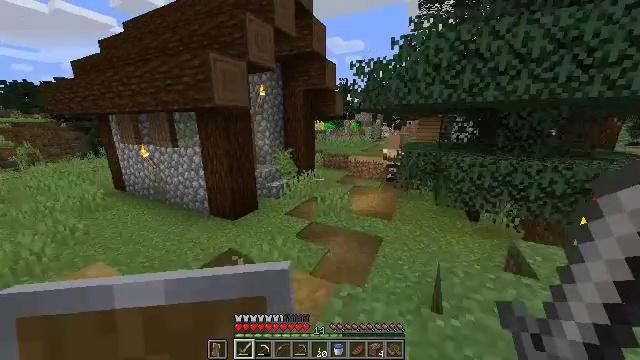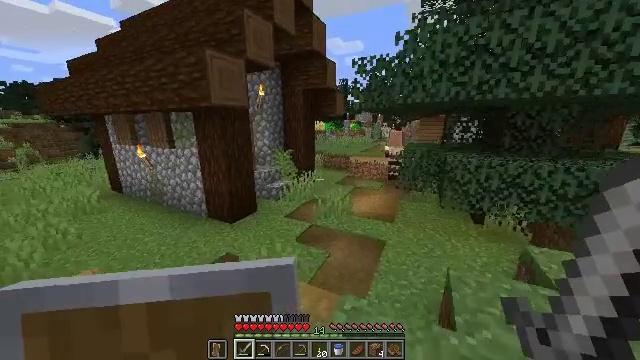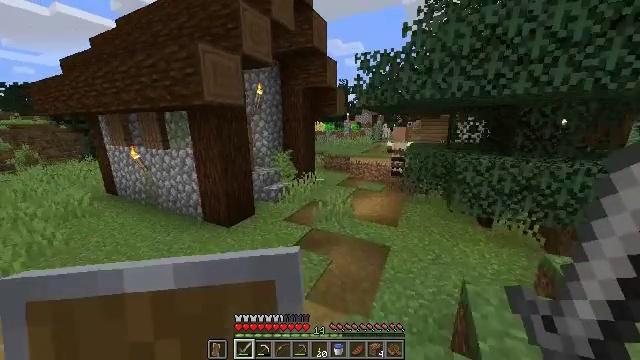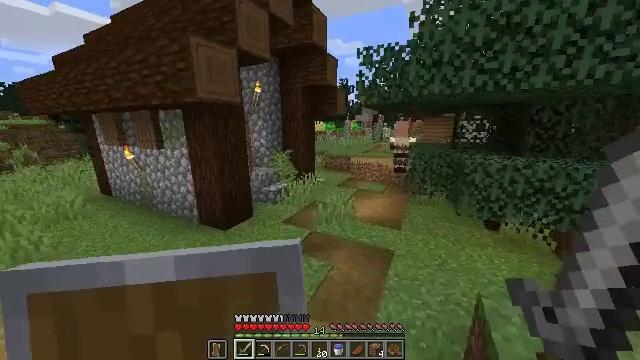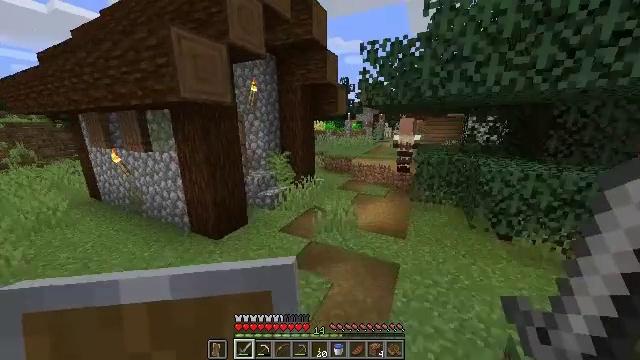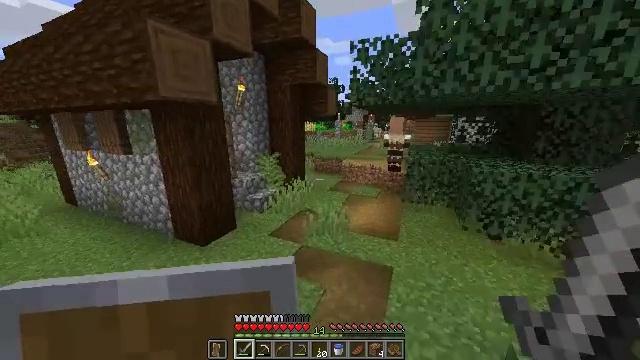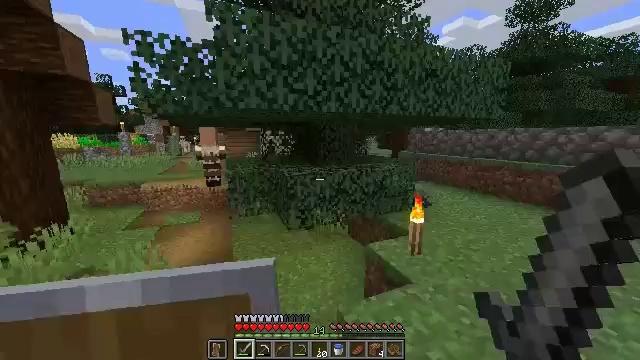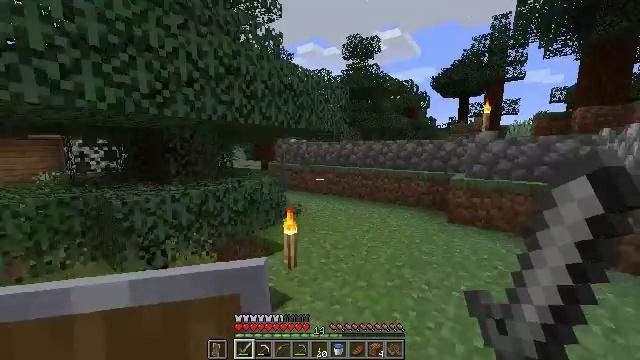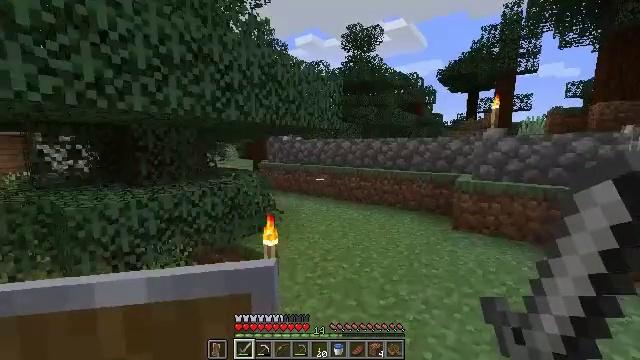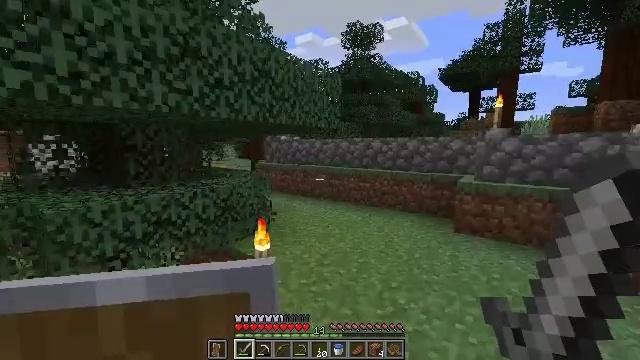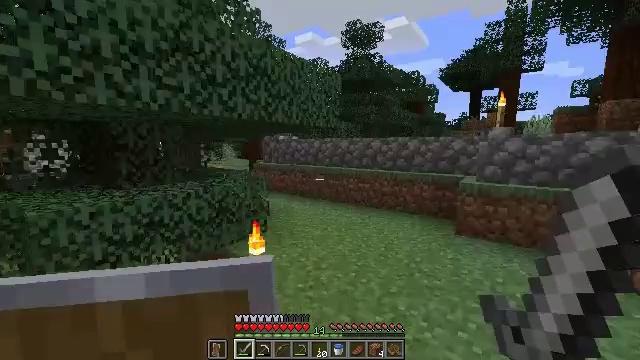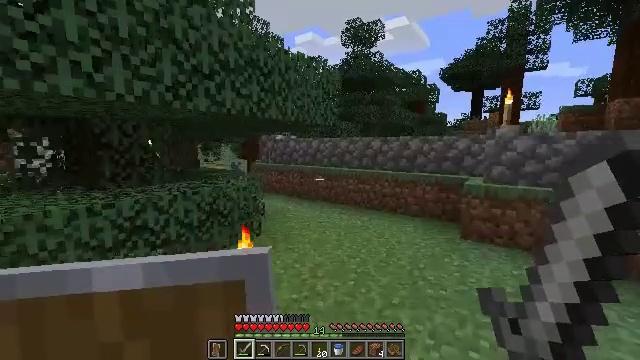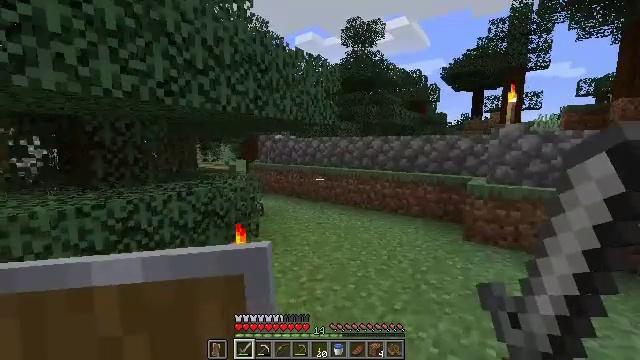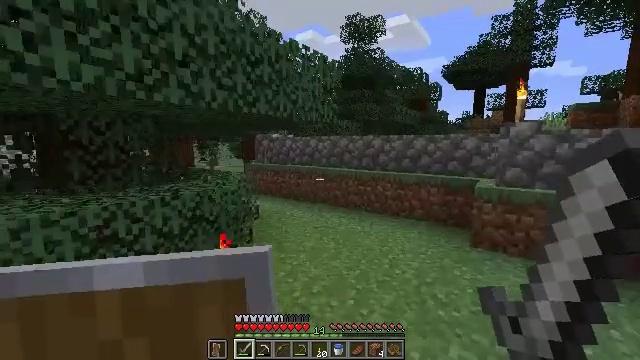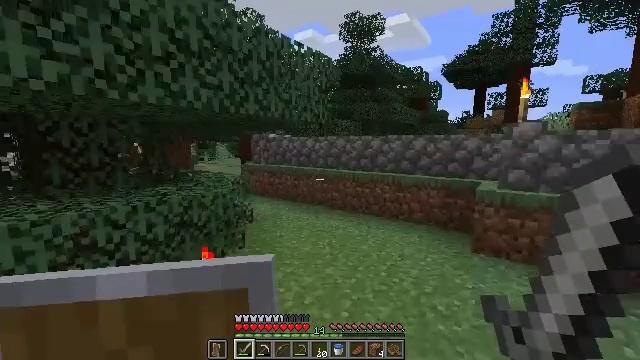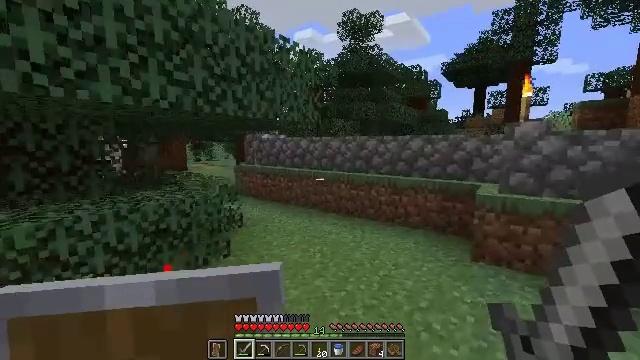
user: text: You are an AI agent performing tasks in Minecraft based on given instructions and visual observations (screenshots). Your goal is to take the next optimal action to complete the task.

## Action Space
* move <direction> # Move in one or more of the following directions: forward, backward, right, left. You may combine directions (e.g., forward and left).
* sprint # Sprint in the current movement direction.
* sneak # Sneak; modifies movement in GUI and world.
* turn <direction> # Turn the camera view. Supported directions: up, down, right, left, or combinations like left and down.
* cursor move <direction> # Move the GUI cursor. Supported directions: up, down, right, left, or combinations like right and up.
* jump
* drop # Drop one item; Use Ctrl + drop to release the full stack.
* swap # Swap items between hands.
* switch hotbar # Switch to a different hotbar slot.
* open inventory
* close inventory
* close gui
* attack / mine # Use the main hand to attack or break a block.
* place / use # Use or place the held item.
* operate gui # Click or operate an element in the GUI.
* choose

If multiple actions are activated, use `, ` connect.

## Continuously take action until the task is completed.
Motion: motion action
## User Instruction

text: Break the large fern to clear the space.
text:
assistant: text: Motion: move forward
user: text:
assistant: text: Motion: move forward
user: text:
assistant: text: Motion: move forward
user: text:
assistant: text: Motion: move forward
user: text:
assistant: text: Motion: turn right
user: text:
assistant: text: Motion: move right, turn right and up
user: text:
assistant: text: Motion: move forward and move right, turn right and up
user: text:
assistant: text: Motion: move forward and move right
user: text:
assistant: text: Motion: move forward
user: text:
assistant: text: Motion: move forward
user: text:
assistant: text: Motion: move forward
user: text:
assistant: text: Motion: move forward
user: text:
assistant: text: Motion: move forward and move right
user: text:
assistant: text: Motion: move forward and move right
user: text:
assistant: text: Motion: move forward and move right
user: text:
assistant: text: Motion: move forward, sprint
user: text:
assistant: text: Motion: move forward, sprint
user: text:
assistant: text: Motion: move forward, sprint, turn left
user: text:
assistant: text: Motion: move forward, turn left and down
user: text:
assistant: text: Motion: move forward, turn left and down
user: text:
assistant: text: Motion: move forward
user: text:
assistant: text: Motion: move forward
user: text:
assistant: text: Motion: move forward
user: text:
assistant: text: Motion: move forward
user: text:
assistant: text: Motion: move forward and move right
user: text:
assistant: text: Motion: move forward and move right
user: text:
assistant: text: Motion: move forward, turn left
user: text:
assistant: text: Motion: move forward
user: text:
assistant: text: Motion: move forward, turn left
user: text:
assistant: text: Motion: move forward, turn left and down